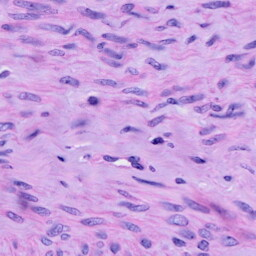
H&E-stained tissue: Cervix